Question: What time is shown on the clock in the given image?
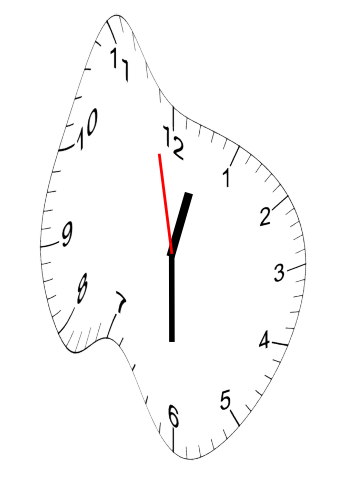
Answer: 12:29:58